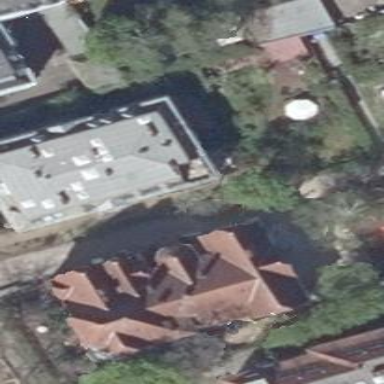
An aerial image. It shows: Residential building.